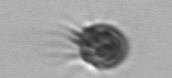
Label: Ciliophora